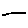
Label: line